Question: I'm developing an app which contains a view in which I have to draw several things.
My view looks like that:

That's just a part of the entire view, but it's the same thing all the view's height.
This represents tracks for a train. So in my app, some trains will appear on the track.
My question is, which technology should I use:
- - -
Thanks a lot in advance !
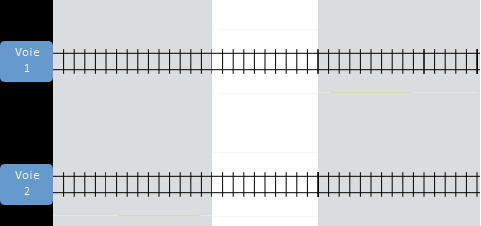
Answer: You can do both: use a UITableView for the layout, then draw every UITableViewCell independently with CoreGraphics for example. That retains the flexibility of the table view, while unleashing the power of CoreGraphics for drawing.